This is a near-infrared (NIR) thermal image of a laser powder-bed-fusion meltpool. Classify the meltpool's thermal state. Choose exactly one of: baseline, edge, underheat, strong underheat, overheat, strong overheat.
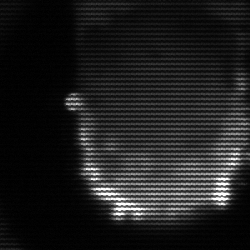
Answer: baseline